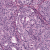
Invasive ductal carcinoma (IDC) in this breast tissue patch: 0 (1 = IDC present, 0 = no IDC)